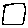
Label: square